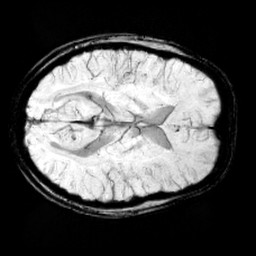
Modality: minIP
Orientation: axial
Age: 14
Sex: female
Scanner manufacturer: siemens
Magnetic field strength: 3 T
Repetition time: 0.027 s
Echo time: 0.02 s